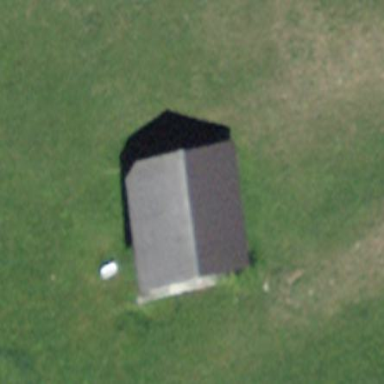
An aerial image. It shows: Rural barn.